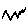
Label: zigzag